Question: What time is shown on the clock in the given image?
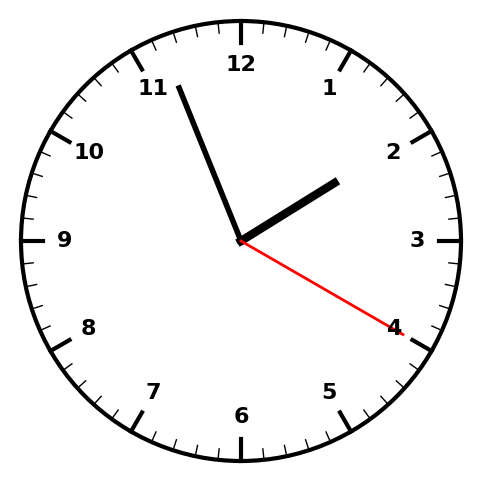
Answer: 01:56:20